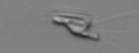
Label: Chrysochromulina_lanceolata